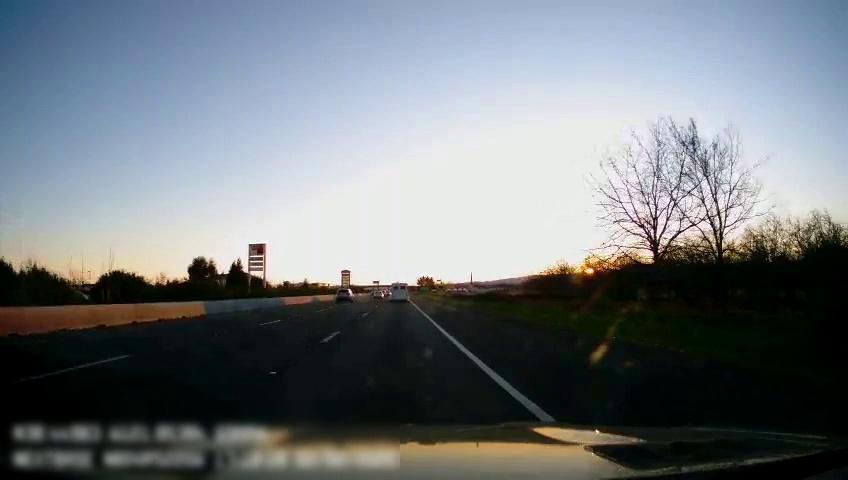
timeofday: Dusk/Dawn/Twilight
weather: Sunny
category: Drivable Space
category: Vehicles | Other LV
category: Vehicles | SUV
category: Vehicles | Car
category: Lanes | Current Lane
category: Lanes | Alternate Lane
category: Lanes | Alternate Lane